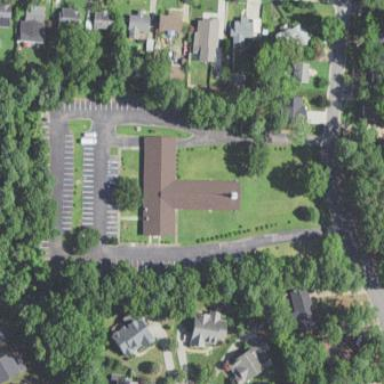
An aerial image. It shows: Commercial place of worship building.